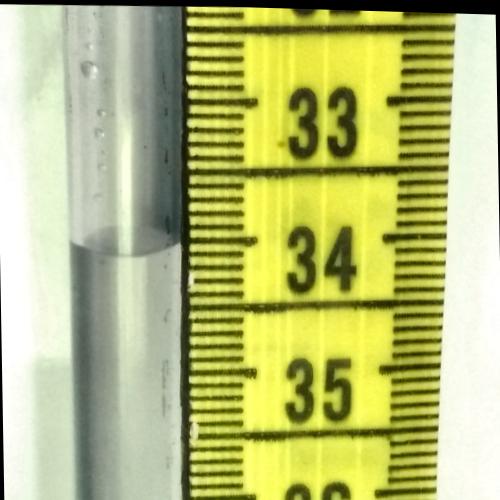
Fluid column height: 34.0 cm